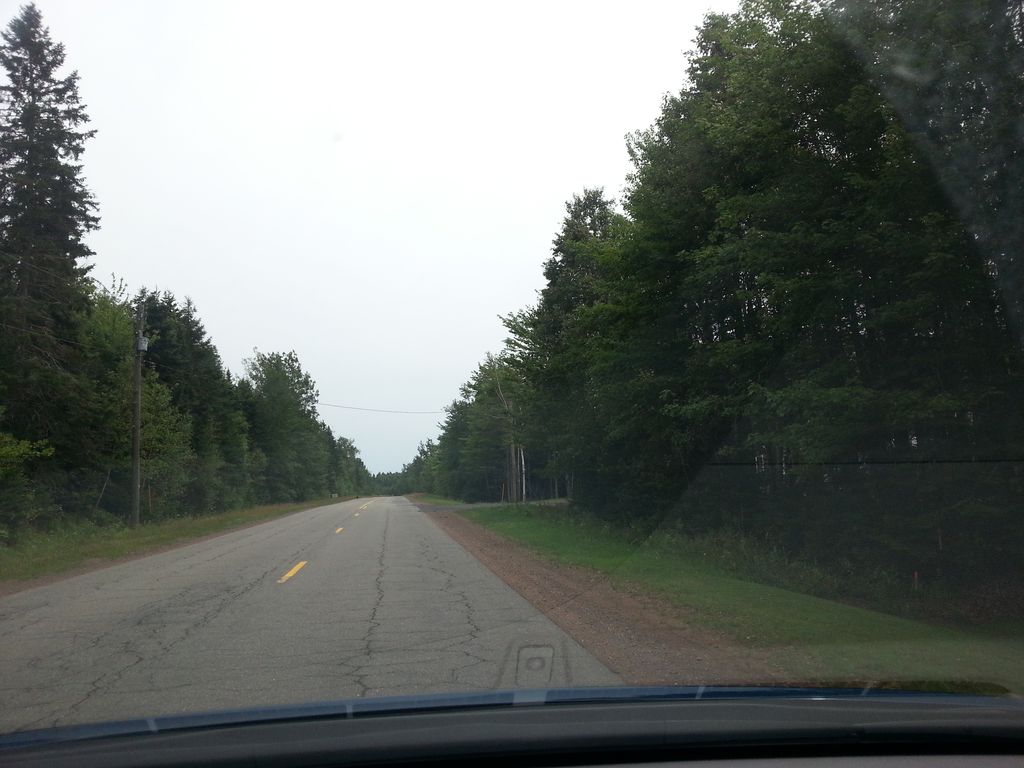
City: charlottetown